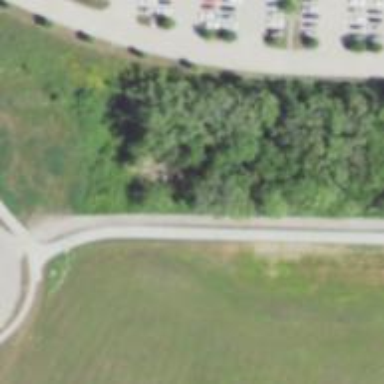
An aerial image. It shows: Track road along man-made cutline.